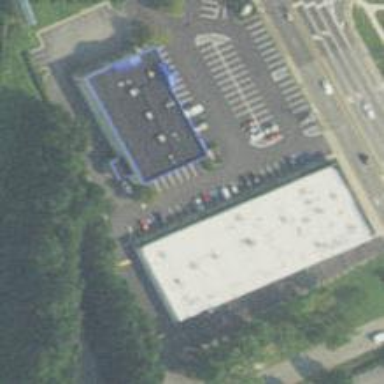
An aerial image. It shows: Pharmacy providing healthcare services.